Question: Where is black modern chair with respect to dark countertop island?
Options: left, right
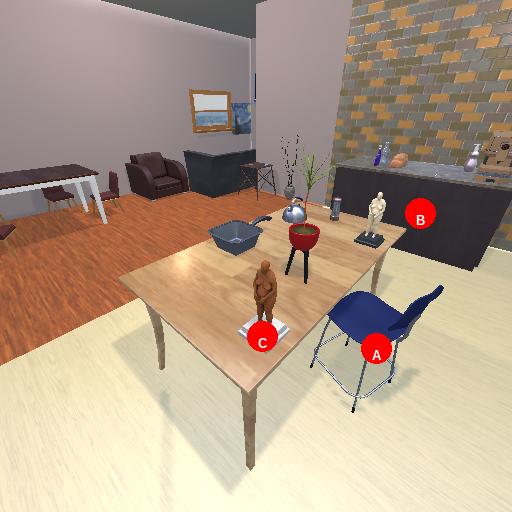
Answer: left